Question: I'm trying to list all the products in the cart, and list the chosen color/size, etc.. that they have. On the main website, Magento seems to do that, like listed in the picture below. However, when I try to do it programmatically, I get the custom attributes as null.
This is my current code:
'''
$quote->getAllVisibleItems();
foreach ($allCartItems as $item) {
$productInfo = array();
$product = $item->getProduct();
$productInfo["size"] = $product->getSize();
...
}
'''
If I use 'getAllItems()' instead of 'getAllVisibleItems()', then I will end up with simple/configurable products, which will cause an issue as to which item id the app has to use when updating the product (as well as listing duplicate items).
The only solution I found online was to load the product again using '$product = $model->load($model->getIdBySku($sku));' for every product listed, but that seems to be like it will quite the performance hog!
How can I have the 'getAllVisibleItems()' return the chosen attributes and attribute values of the configurable products it returns?

'''
[
{
name: "Tori Tank",
price: "60.0000",
id: "418",
product_id: "418",
item_id: "2481",
sku: "wbk004",
color: null,
size: null,
quantity: 1
},
{
name: "Chelsea Tee",
price: "75.0000",
id: "410",
product_id: "410",
item_id: "2483",
sku: "mtk005",
color: null,
size: null,
quantity: 1
}
]
'''
As you can see, the color/size are being returned as null.
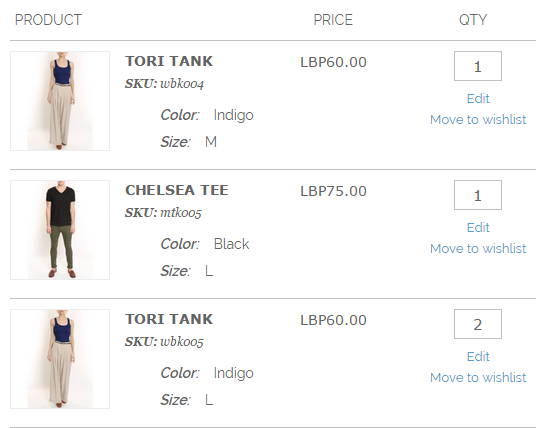
Answer: Quick solution:
'''
$item->getProduct()->getTypeInstance(true)->getOrderOptions($item->getProduct());
'''
Explanation:
You have an issue because when you run '$item->getProduct();' you just receive this configurable product. Its the same if you run 'Mage::getModel('catalog/product')->load($someConfigurableProductId)'